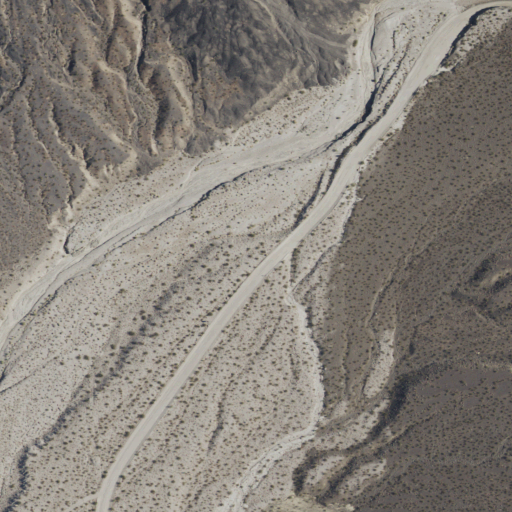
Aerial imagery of valley in California named Cucomungo Canyon containing shrub, barren land, and grassland